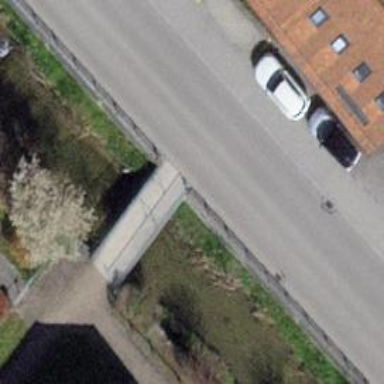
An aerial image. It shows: Concrete path on bridge.